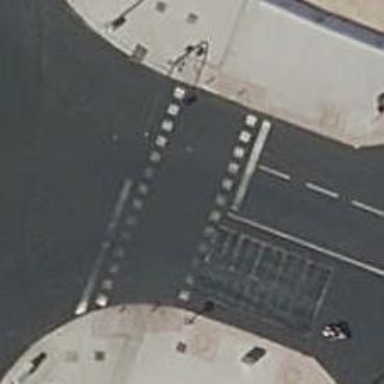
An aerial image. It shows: Road crossing with traffic signals.